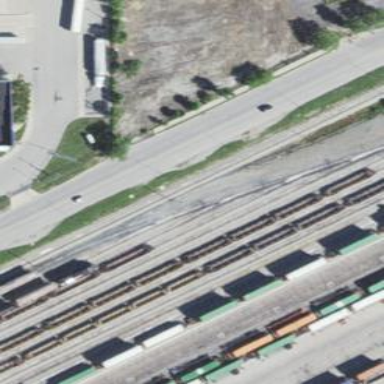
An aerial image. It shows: Railway yard used for servicing trains.